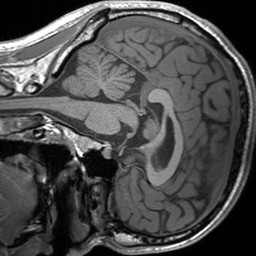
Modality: T1w
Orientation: sagittal
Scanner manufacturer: siemens
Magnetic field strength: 3 T
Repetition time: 1.54 s
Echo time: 0.00234 s